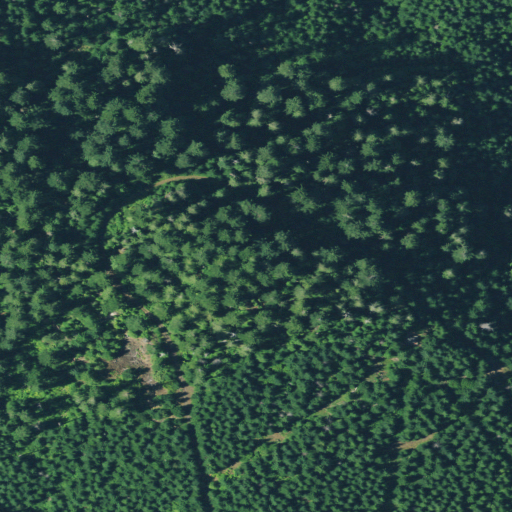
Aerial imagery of mountain in Oregon named Timber Butte containing evergreen forest and open development